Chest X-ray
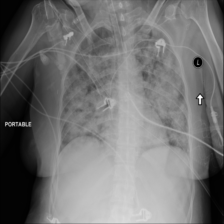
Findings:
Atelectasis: negative
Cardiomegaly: negative
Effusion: negative
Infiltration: positive
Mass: negative
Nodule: negative
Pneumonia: negative
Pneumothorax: negative
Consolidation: negative
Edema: negative
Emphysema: negative
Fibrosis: negative
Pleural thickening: negative
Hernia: negative